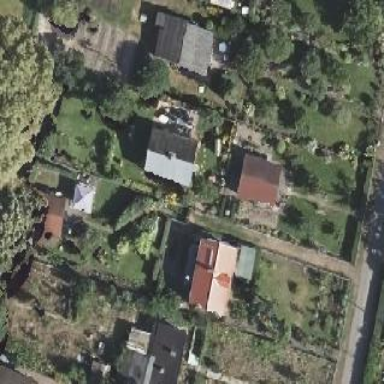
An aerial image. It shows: Plot in the allotments.